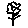
Label: flower